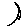
Label: moon